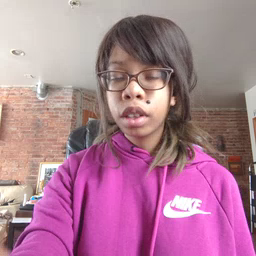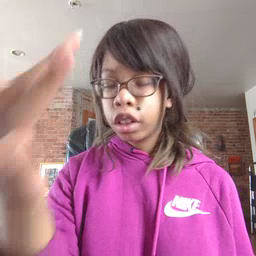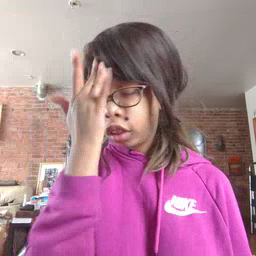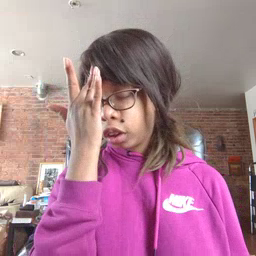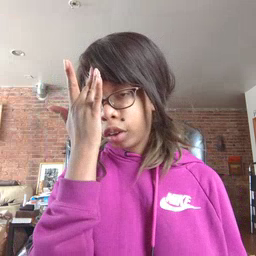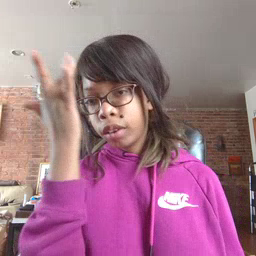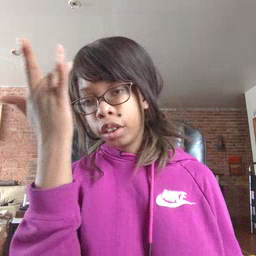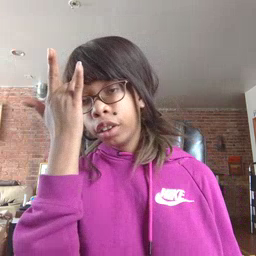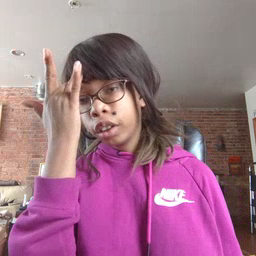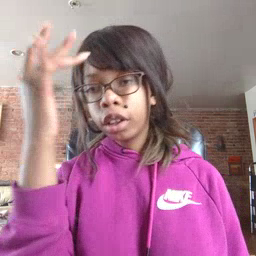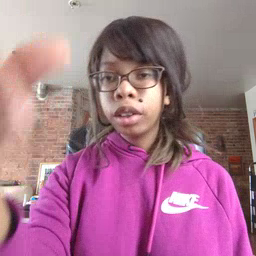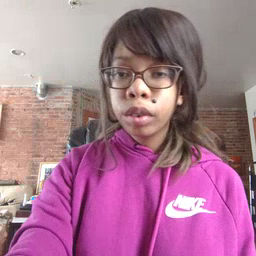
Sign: sick